Question: Count the number of objects in the diagram.
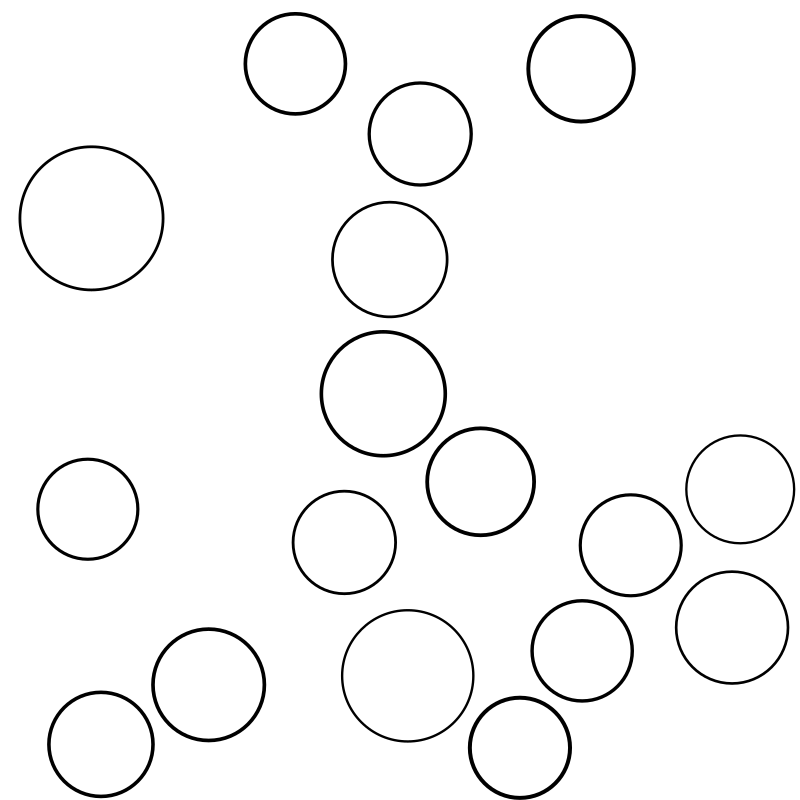
Answer: 17